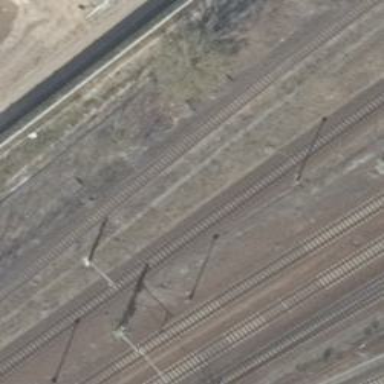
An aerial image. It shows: Disused railway siding.